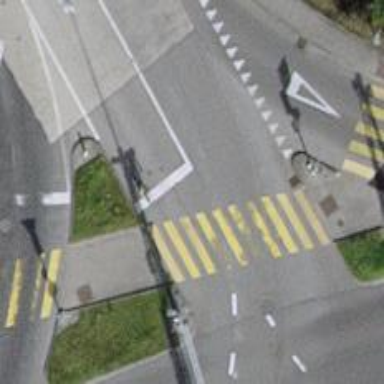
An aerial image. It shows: Road with traffic signals controlling the flow of traffic.